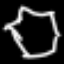
Label: octagon